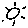
Label: sun